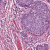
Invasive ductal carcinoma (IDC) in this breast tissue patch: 0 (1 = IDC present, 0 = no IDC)